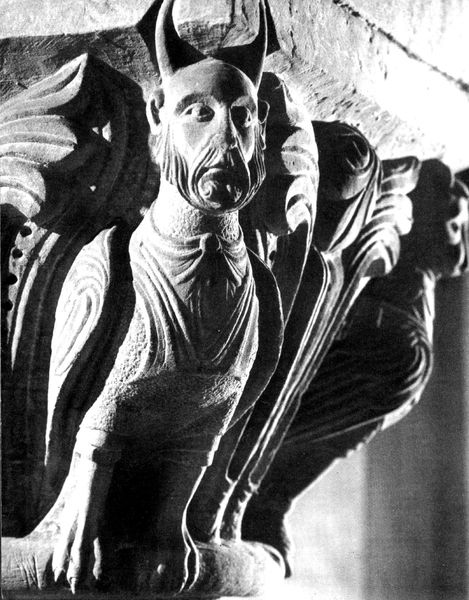
Titel: Brandenburg, Dom
Standort: Brandenburg (EU - D - BB)
Schlagwörter: blätter, feder, flügel, kopf, mann, vogel, weiß, frau, nase, ohr, schwarz, säule, tier, bart, architektur, augen, gesicht, kragen, stein, horn, innenraum, kirche, ohren, skulptur, pilaster, detail, dekor, foto, photographie, stütze, moses, bedrohlich, krallen, kapitell, teufel, säulenkapitell, mischwesen, fabelwesen, romanik, hörner, männerkopf, chimäre, zwitter, ungeheuer, klauen, klaue, freske, vogelfüße, velute, architekturdekor, dekro, vogelfuß, männerkopof